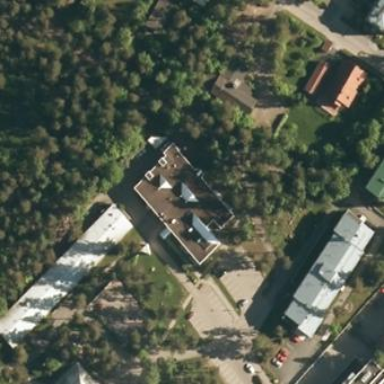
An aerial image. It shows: Building.